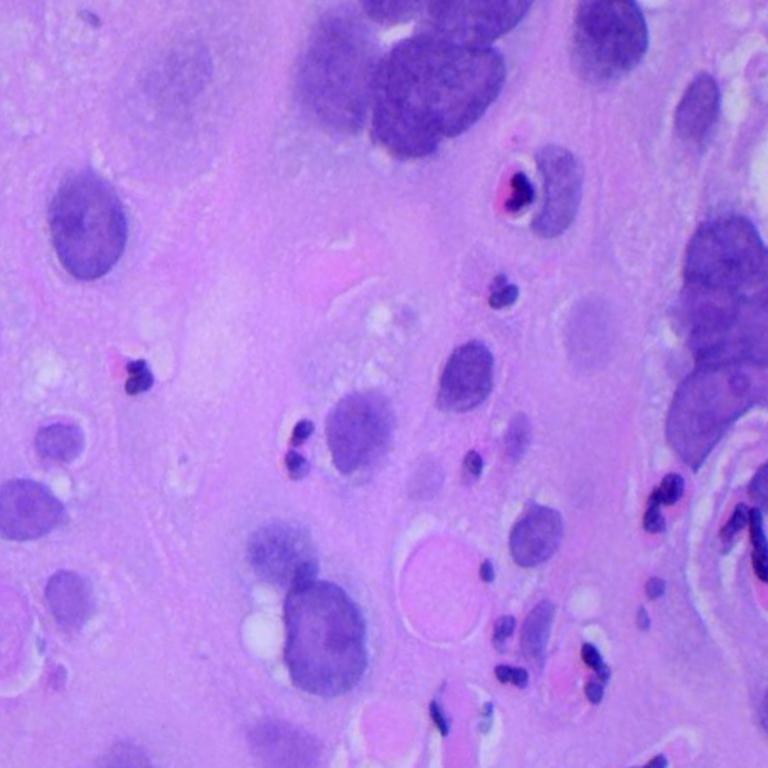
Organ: lung
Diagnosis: squamous carcinomas